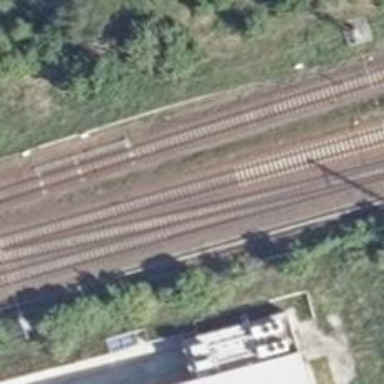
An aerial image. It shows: Railway track with contact line for electrification.